Aerial crown-view tile of a tropical tree (Barro Colorado Island, Panama), acquired 20241014:
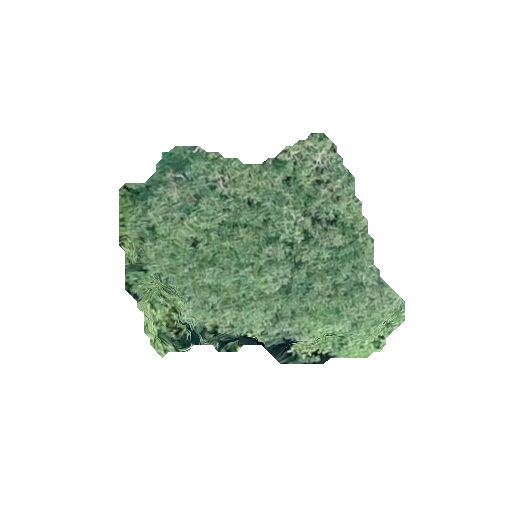
Species: Astronium graveolens
GBIF accepted scientific name: Astronium graveolens
Crown area: 74.902 m²